Field crop: maize
Growth stage: 2
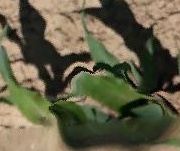
Species: maize